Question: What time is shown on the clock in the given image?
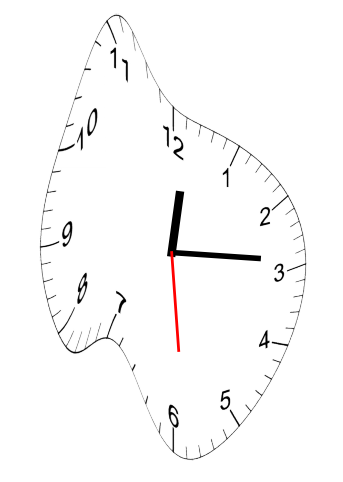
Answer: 12:14:29